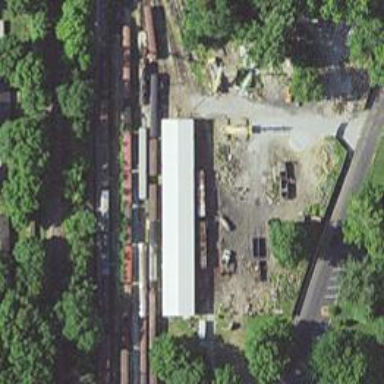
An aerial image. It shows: Preserved railway.